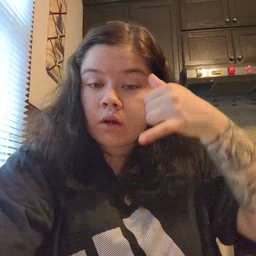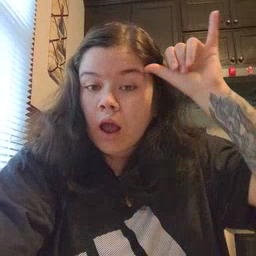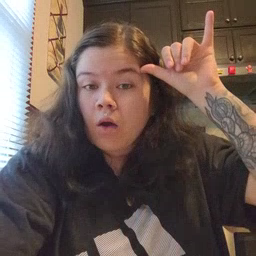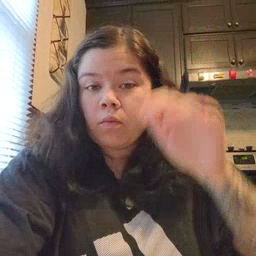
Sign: cow